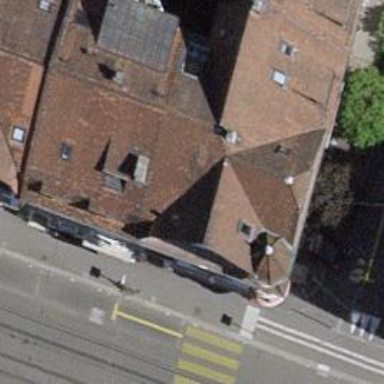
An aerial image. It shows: Restaurant.